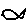
Label: fish